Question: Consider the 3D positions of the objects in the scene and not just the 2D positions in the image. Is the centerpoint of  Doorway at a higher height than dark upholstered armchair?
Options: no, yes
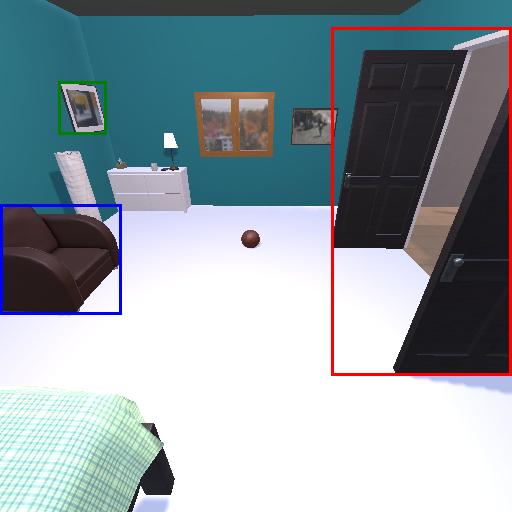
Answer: no